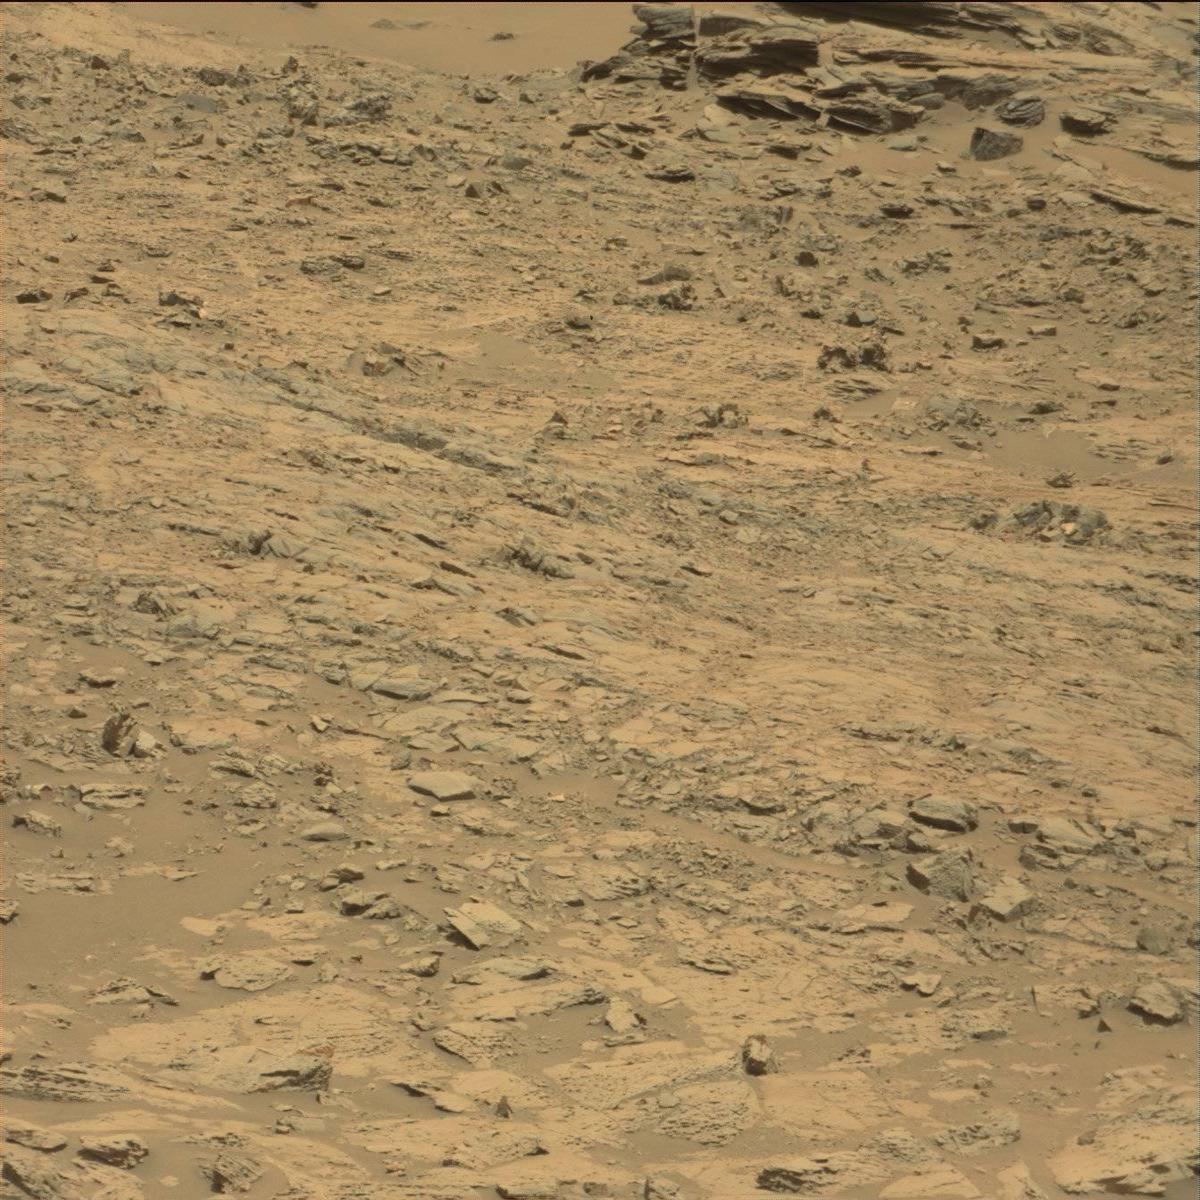
Terrain classes present: Bedrock, Rock, Sand / Soil